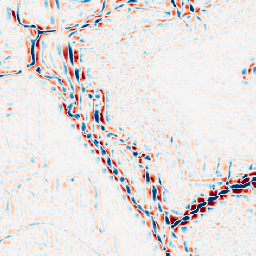
Category: wavelet
Decomposition family: wavelet_biorthogonal
Decomposition parameters: wavelet: bior2.4
level: 3
Upsampling method: nearest
Upsampling parameters: scale: 2
Upsampling scale: 2